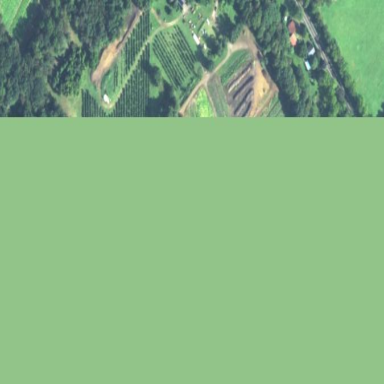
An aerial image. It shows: Beautiful vineyard in the countryside.